Interaction volume radius: 5 \u00c5
Interaction volume height: 15 \u00c5
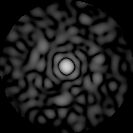
Disorder parameter: 0.7937